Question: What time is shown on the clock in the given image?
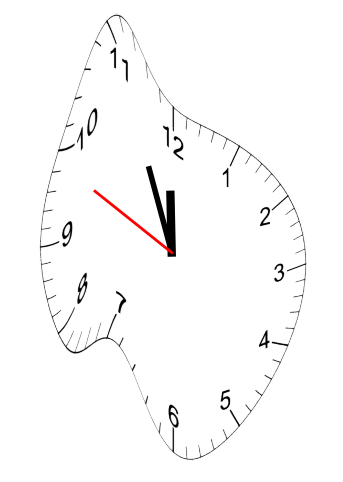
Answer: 11:55:49